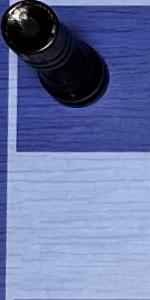
Label: Empty